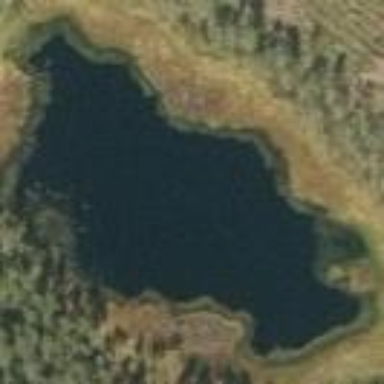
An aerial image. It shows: Serene lake surrounded by nature.